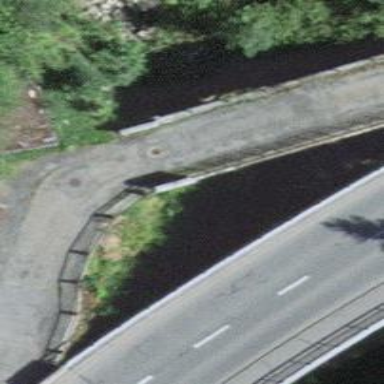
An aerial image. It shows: Alley bridge over service road.